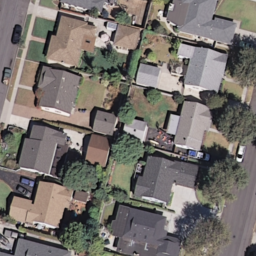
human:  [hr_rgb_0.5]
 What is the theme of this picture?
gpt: medium residential